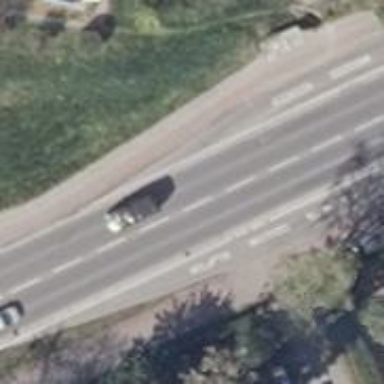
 featuring sidewalks on both sides and cycle track."